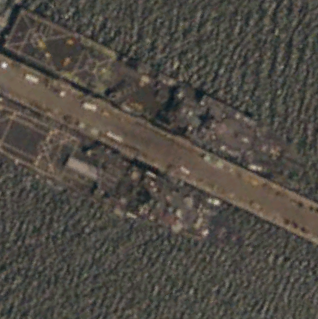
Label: combat